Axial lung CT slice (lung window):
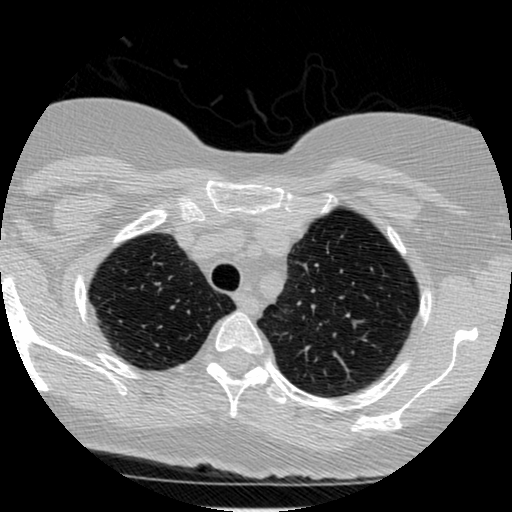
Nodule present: no